Field crop: maize
Growth stage: 2
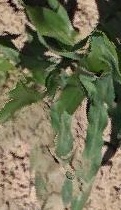
Species: maize